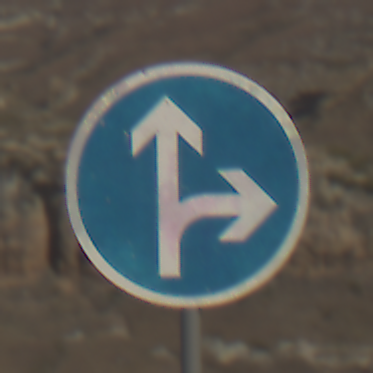
Verkehrszeichen: VorgeschriebeneFahrtrichtungGeradeausOderRechts
Umgebung: Outdoor, Nature
Tageszeit: Midday
Wetter: Clear
Licht: Natural
Jahreszeit: NotSpecified
Kontrast: HighContrast